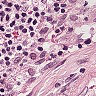
Metastatic tissue present: no